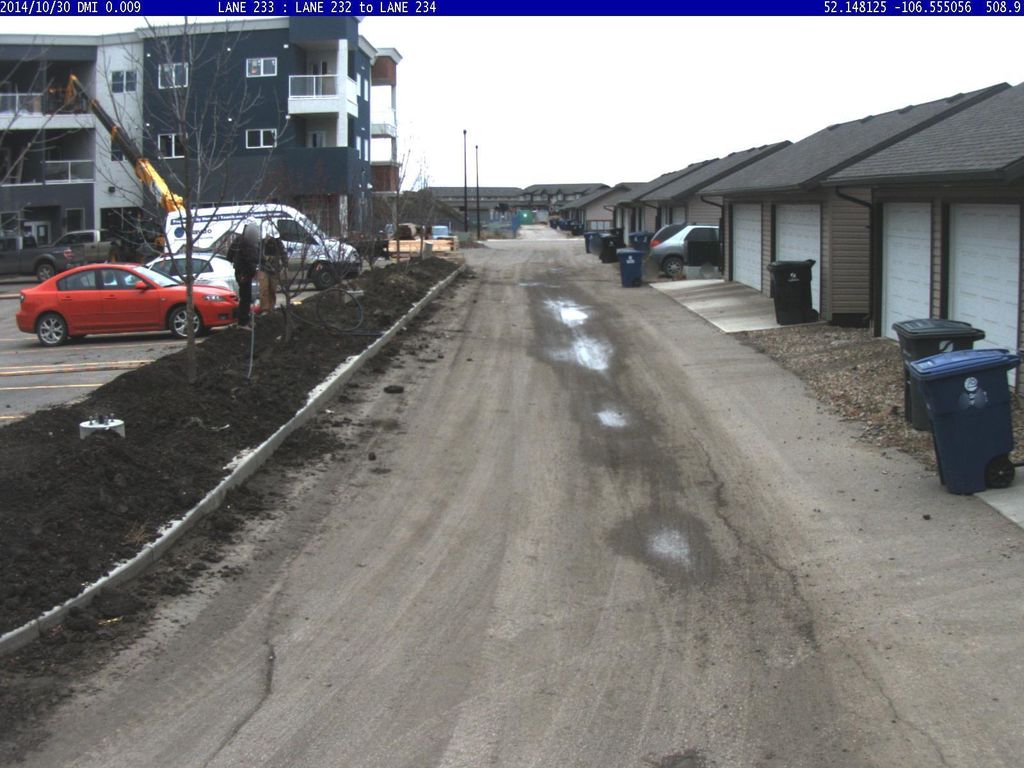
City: saskatoon